Question:
Above is my Gluon project to deploy JavaFX on Android. My problem is that I cant reference the android.jar. How to resolve this?
'''
buildscript {
repositories {
jcenter()
}
dependencies {
classpath 'org.javafxports:jfxmobile-plugin:1.0.0-b9'
}
}
apply plugin: 'org.javafxports.jfxmobile'
repositories {
jcenter()
}
mainClassName = 'com.raes.Main'
jfxmobile {
android {
manifest = 'src/android/AndroidManifest.xml'
}
ios {
infoPList = file('src/ios/Default-Info.plist')
}
}
'''
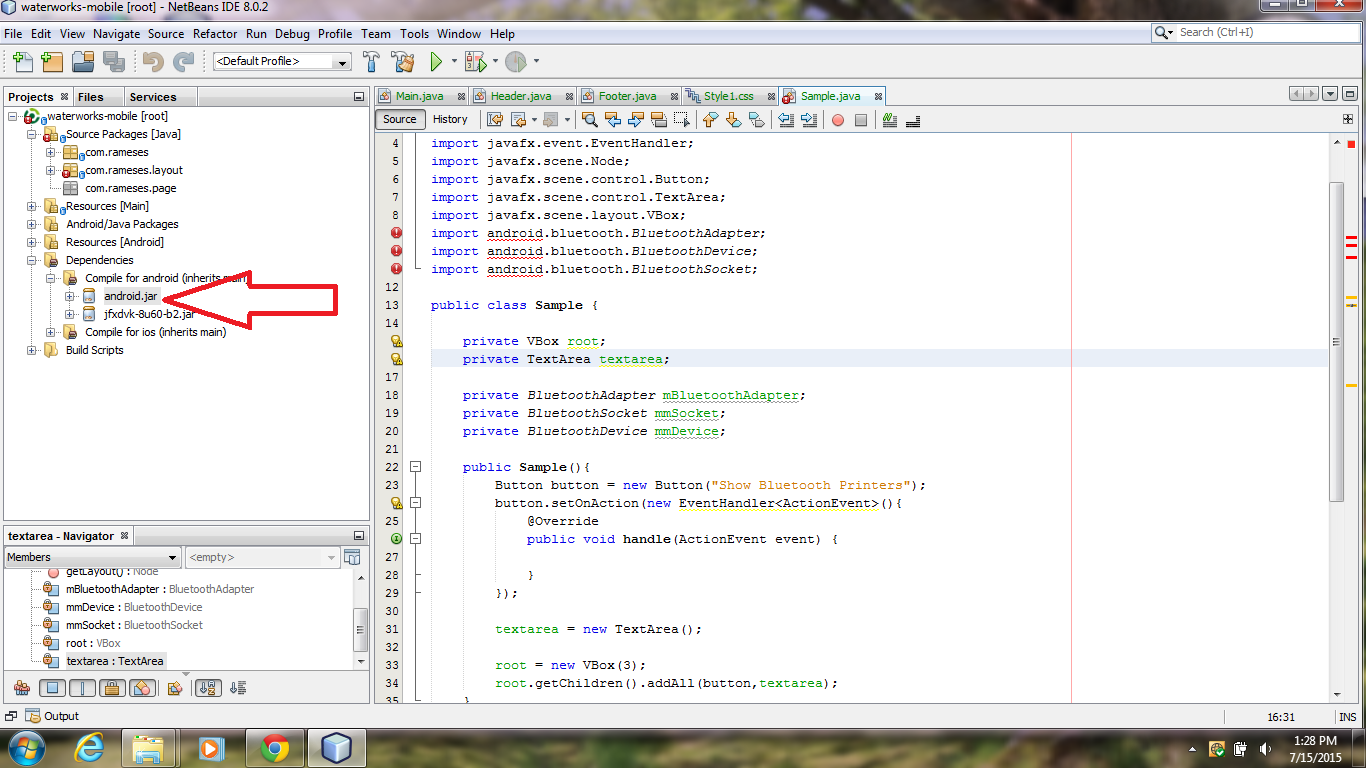
Answer: When you create a JavaFX project using Gluon <URL> for NetBeans, by default four main packages are created:
- - - -
and four resources packages.
Also, if you check the Dependencies, by default there are exclusive dependencies for android (android.jar and jfxdvk jar) and for iOS (robovm jars).

This means that you can place Java code in any of the four given scopes, but you can use those dependencies in their defined scope: you will be able to add android dependencies only under Android/Java Packages.
If you have a look at HelloPlatform under the <URL> repo of JavaFXPorts, you will see a way of dealing with how to call your platform specific code from the main application.
Also check this <URL>, as it already includes Android Bluetooth dependencies, and see how they are called from the main class, by using a 'PlatformFactory' class that loads on runtime the 'AndroidPlaftorm' class if you are running your JavaFX app on an Android device.